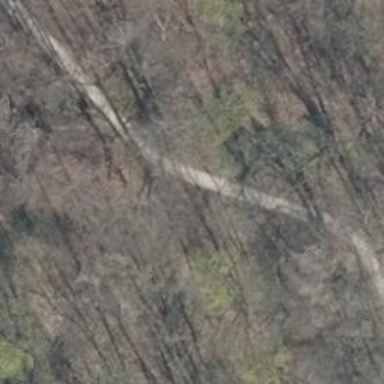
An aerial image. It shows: Compacted path.